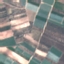
Land use / land cover class: PermanentCrop